Question: I have this simple markup of 2 DIV's. one inside the other

The green is nested under the red div.
Both have different 'onclick' handlers and when I click the green , the event bubbles up to the red div and triggers its 'onclick'.( as it should be).
However , When I click the green div , I use the <URL> :
'''
$(".divGreen").on('click',{ name: "Karl"}, function (e)
{
alert('inner');
});
'''
And I can read the value :
'''
$(".divGreen").on('click',{ name: "Karl"}, function (e)
{
//e.data.name....
});
'''
But I want green handler function to read the data , but the handler to read the data
I do it with 'stop propogation' on the green div and use <URL> with the event data. - but I don't want to.
so my question :
Is there any way ( ) that when the event bubbles , also the data will bubble ?
<URL>
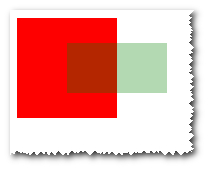
Answer: Since the target of the event remains the same as the event bubbles up, you can attach the data to 'e.target.data' like so:
'''
$(".divGreen").on('click',{ name: "Karl"}, function (e) {
e.target.data = e.data;
});
'''
You can then pick it up in the parent event:
'''
$(".divRed").on('click', function (e) {
alert(e.target.data.name); // alerts "Karl"
});
'''